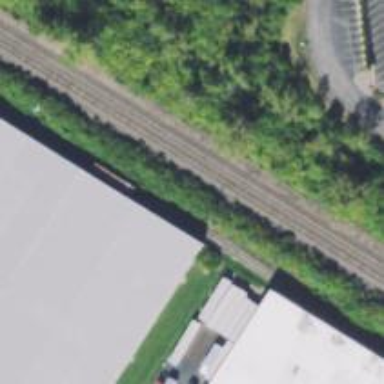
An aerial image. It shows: Rail spur service.